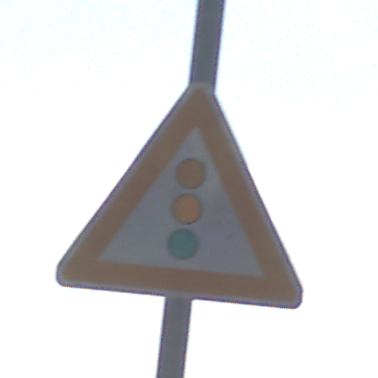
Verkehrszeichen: Lichtzeichenanlage
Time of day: Midday
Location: Outdoor (Nature)
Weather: PartlyCloudy
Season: NotSpecified
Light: Natural